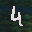
Label: 4